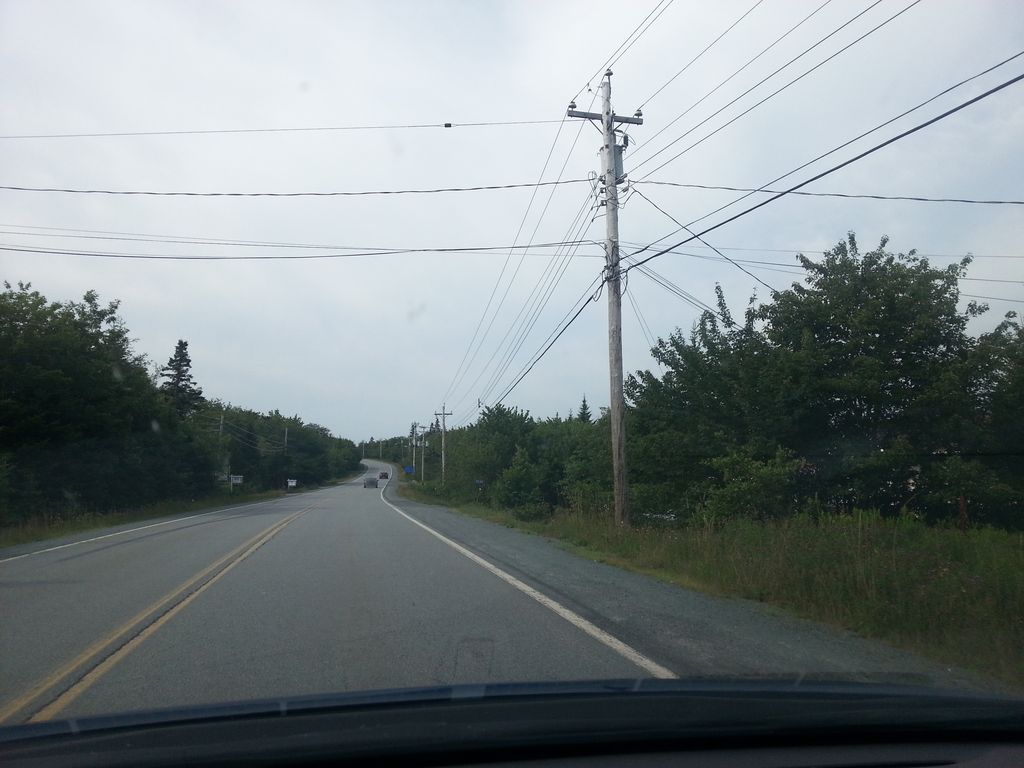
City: halifax